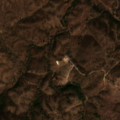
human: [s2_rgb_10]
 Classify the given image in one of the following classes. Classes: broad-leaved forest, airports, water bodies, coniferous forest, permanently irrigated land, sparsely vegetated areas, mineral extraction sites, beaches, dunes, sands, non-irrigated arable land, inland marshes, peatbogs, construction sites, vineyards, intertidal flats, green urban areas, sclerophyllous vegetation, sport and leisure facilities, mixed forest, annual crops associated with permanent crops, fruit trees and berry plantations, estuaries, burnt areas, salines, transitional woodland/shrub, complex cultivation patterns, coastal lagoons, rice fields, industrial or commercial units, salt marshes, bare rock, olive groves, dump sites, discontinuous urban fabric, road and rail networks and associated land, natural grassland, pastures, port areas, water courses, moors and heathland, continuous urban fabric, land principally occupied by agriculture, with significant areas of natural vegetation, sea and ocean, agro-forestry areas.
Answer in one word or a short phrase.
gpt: agro-forestry areas, broad-leaved forest, transitional woodland/shrub